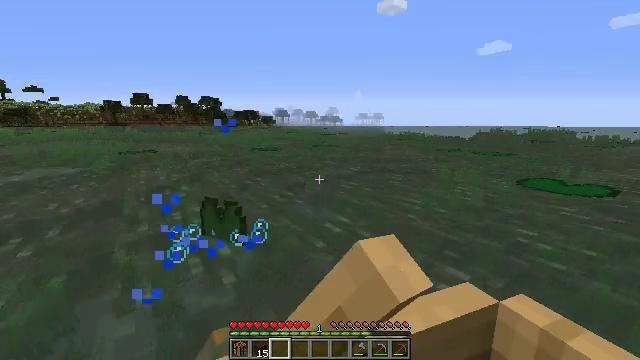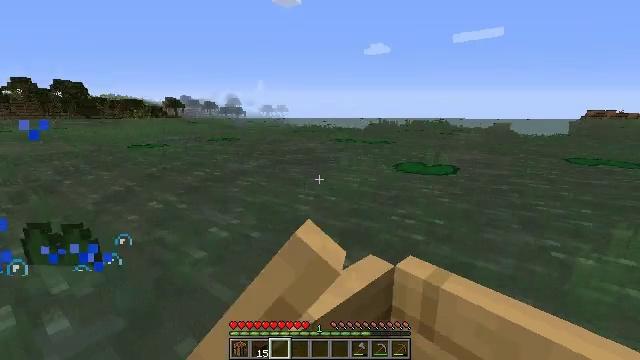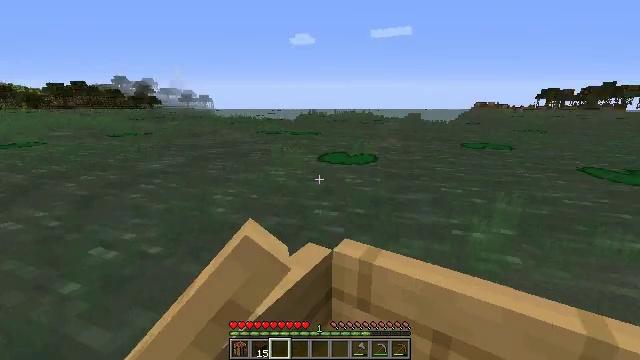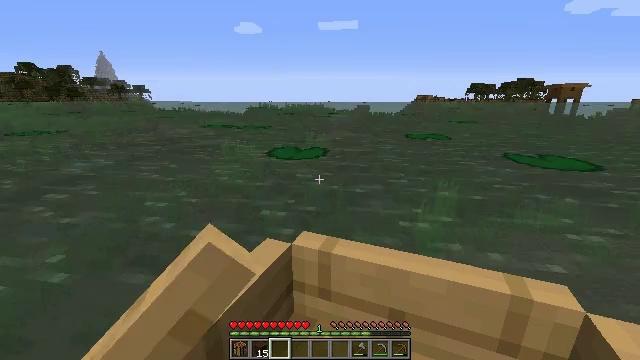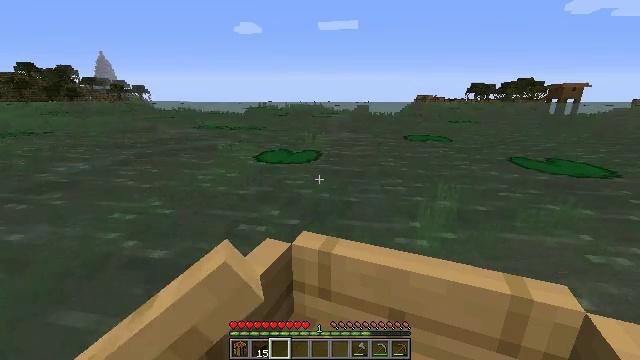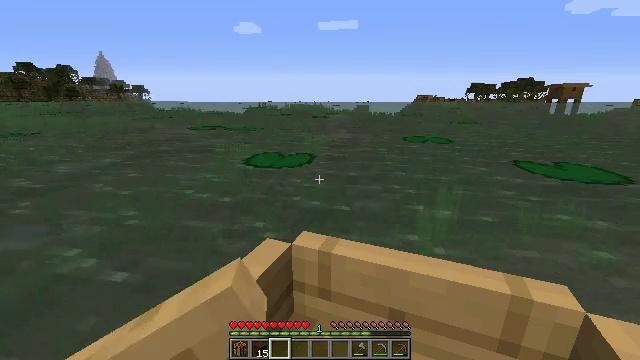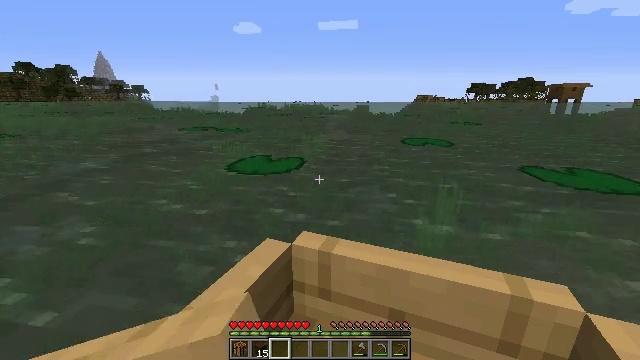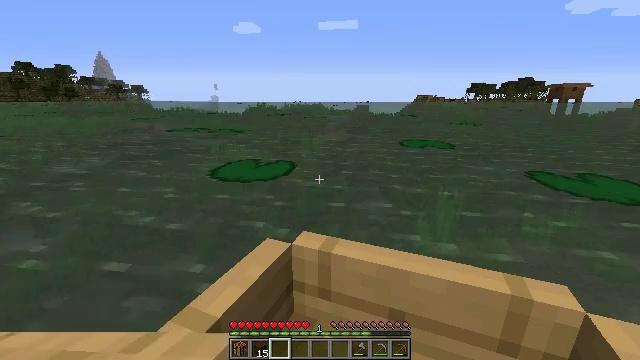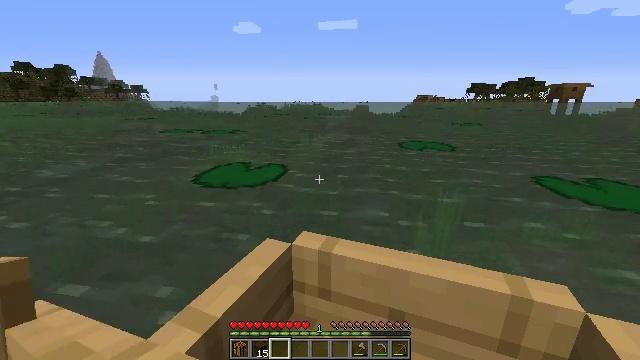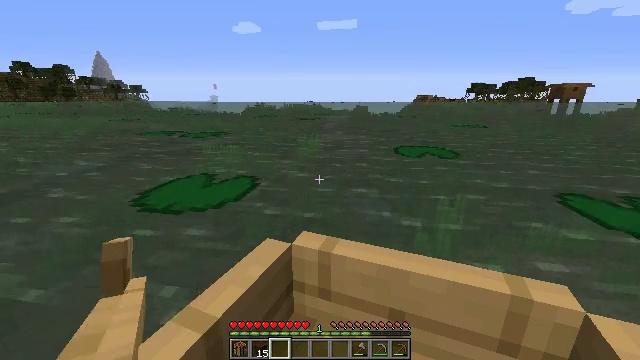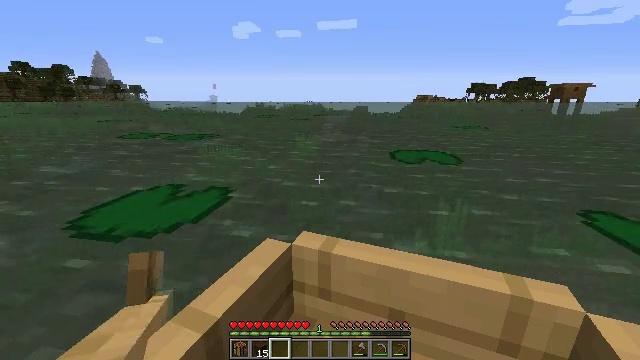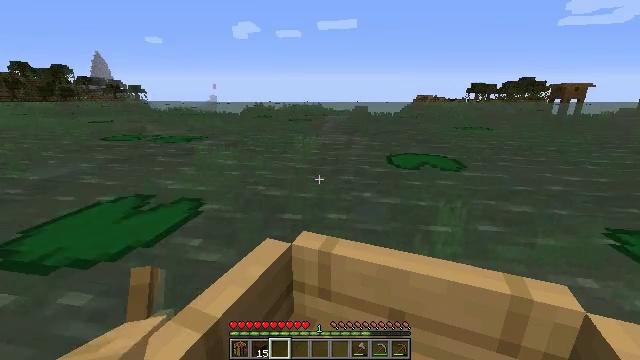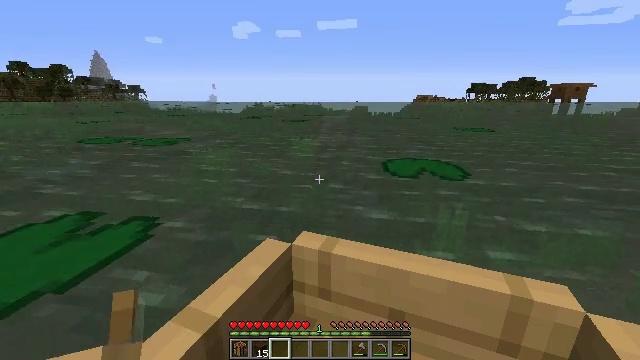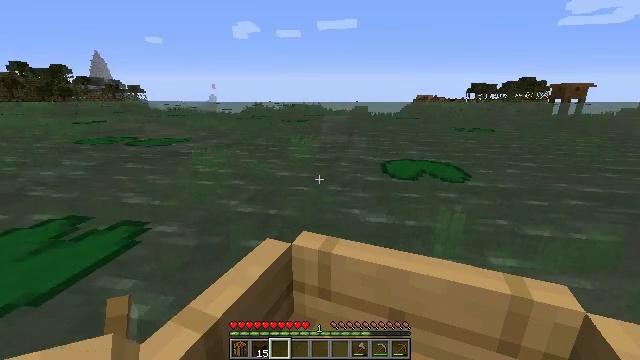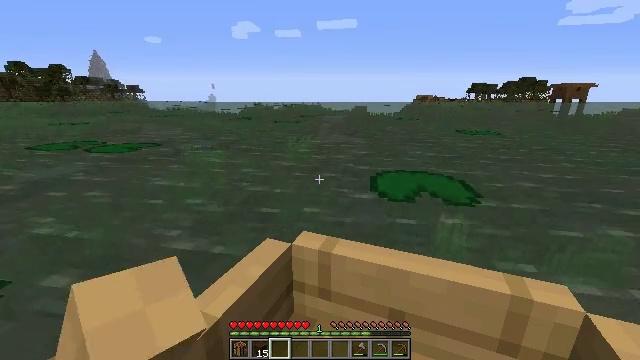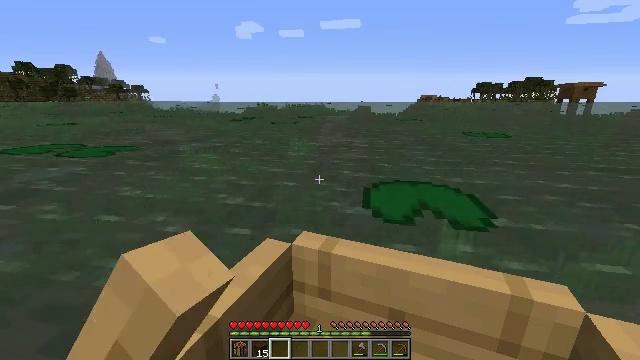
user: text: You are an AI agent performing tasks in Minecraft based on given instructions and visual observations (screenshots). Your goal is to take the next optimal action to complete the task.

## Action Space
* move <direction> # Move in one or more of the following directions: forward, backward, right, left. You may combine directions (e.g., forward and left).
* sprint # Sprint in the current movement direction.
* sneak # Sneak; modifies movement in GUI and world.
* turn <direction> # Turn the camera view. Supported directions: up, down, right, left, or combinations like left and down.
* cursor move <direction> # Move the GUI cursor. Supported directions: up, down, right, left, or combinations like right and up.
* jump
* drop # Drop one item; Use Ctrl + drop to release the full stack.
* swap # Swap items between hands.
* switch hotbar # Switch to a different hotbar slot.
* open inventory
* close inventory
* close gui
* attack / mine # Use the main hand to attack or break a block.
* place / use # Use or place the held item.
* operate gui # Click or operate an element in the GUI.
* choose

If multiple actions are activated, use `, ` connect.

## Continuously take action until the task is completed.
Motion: motion action
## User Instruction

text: Drop a lily pad.
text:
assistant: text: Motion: move forward, turn right and down
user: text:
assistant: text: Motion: move forward, turn right and down
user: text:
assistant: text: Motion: move forward, turn right and down
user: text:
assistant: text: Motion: move forward
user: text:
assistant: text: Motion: move forward
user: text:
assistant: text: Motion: move forward
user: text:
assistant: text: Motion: move forward
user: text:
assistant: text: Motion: move forward
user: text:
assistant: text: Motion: move forward
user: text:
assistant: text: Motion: move forward
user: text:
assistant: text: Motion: move forward
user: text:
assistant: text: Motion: move forward
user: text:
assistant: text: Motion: move forward
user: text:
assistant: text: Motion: move forward and move left
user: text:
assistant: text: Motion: move forward and move left
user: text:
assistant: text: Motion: move forward and move left
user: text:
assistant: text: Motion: move forward and move left
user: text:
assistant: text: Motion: move forward and move left
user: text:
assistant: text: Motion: move forward
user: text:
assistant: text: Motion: move forward
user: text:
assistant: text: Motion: move forward
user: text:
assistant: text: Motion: move forward, turn right
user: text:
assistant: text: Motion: move forward, turn right
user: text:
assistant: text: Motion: move forward, turn right
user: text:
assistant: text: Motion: move forward, turn right
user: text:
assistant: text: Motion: move forward, turn right
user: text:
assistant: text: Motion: move forward, turn right
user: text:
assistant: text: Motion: move forward
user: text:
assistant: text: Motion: move forward, turn right
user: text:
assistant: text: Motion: move forward, turn right